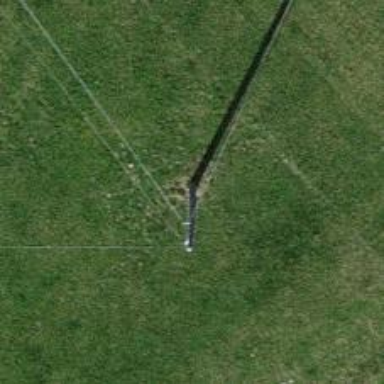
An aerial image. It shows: Communication mast tower.